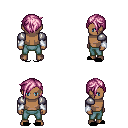
a pixel art fantasy rpg character, male body template, human, dark skin, steel arm armor, teal pants, pink pixie cut hairstyle, white cloth bracers, black slippers, four views (front, back, left, right), 2x2 character sprite sheet, small pixel art, hard edges, no anti-aliasing